Interaction volume radius: 5 \u00c5
Interaction volume height: 45 \u00c5
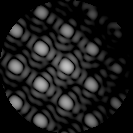
Disorder parameter: 0.03031